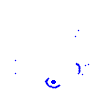
Particle: electron